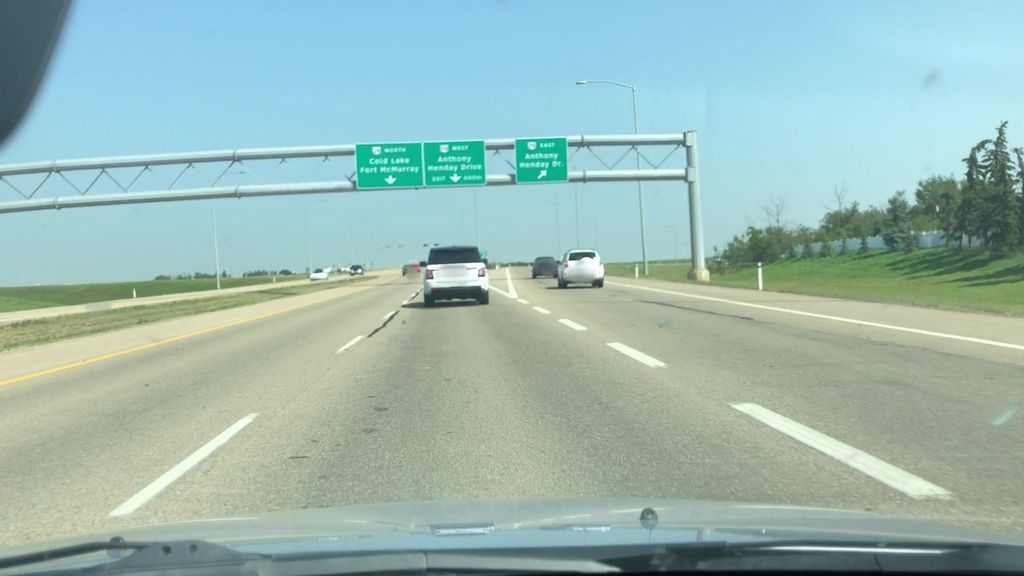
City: edmonton